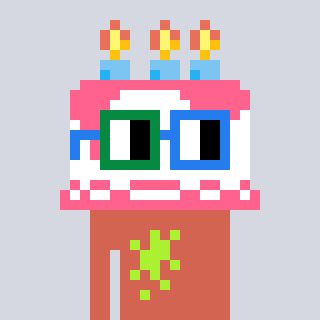
a pixel art character with square green and blue glasses, a cake-shaped head and a peachy-colored body on a cool background